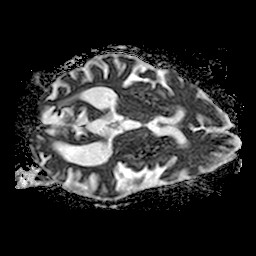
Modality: ADC
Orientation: axial
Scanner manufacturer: philips
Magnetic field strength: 1.5 T
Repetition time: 6.519 s
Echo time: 0.1624 s